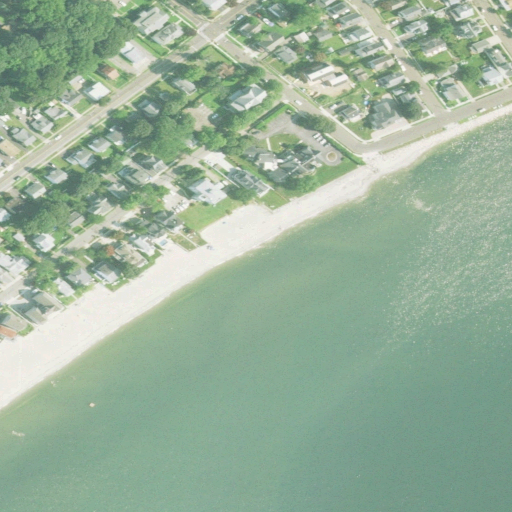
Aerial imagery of beach in Connecticut named Fort Trumbull Beach containing medium intensity development, herbaceous wetlands, open water, high intensity development, low intensity development, barren land, and open development